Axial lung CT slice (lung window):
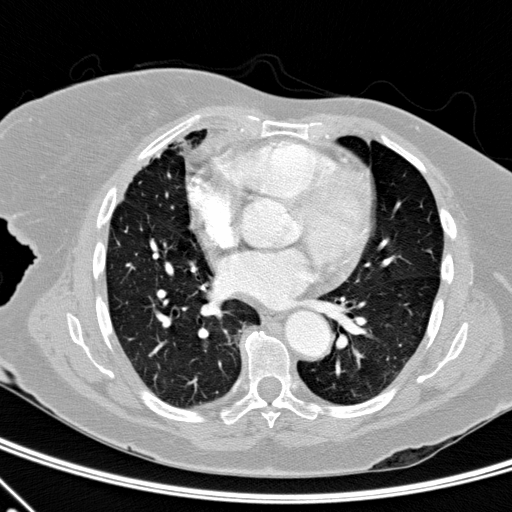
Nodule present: no